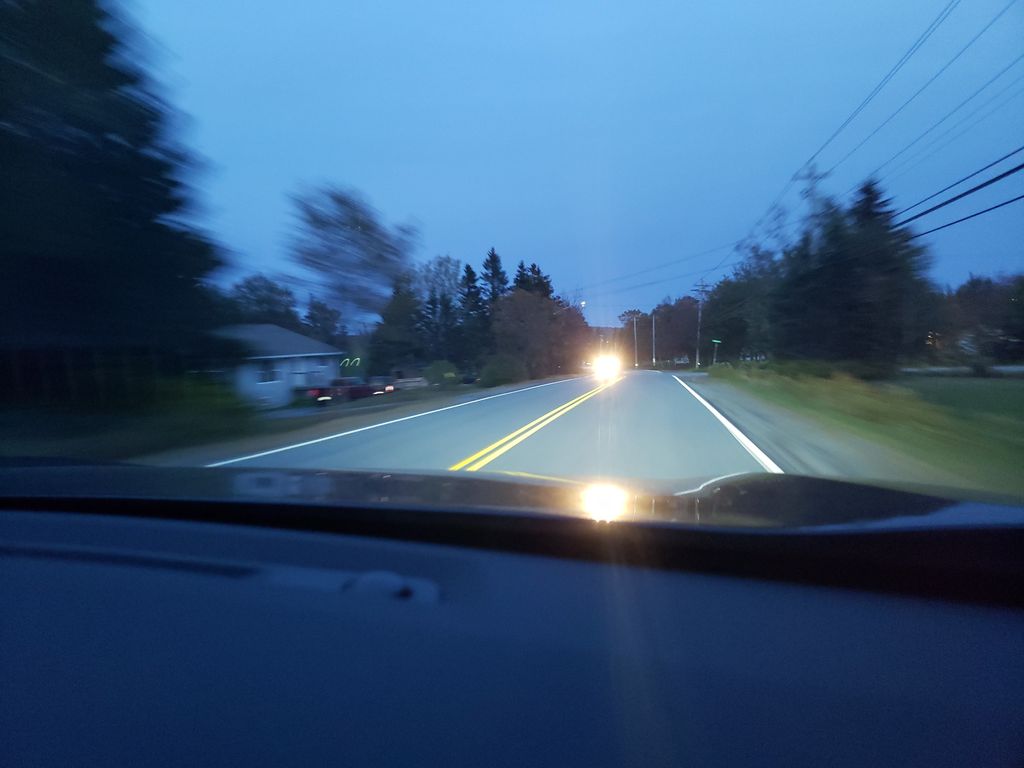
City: halifax